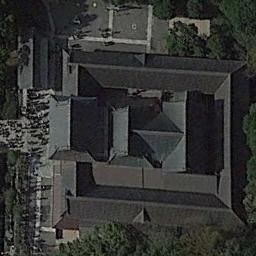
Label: palace